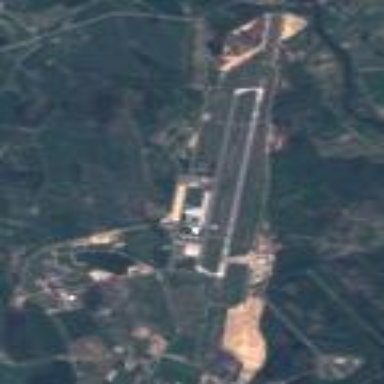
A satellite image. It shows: Military airfield located within aerodrome.